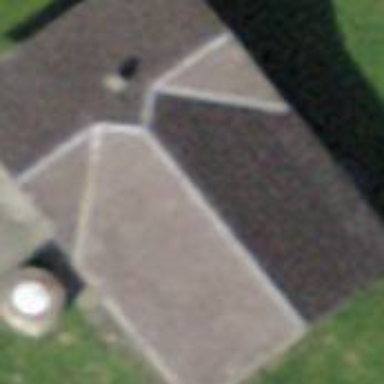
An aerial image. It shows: Cabin.